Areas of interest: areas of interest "Zen Master Dao Yuan's Entry into the Song Dynasty Monument"
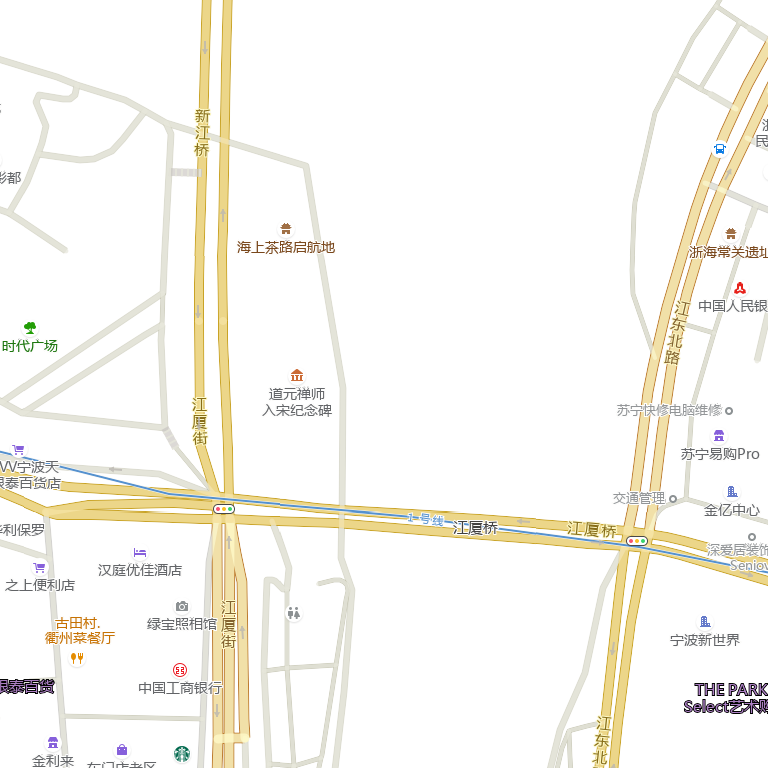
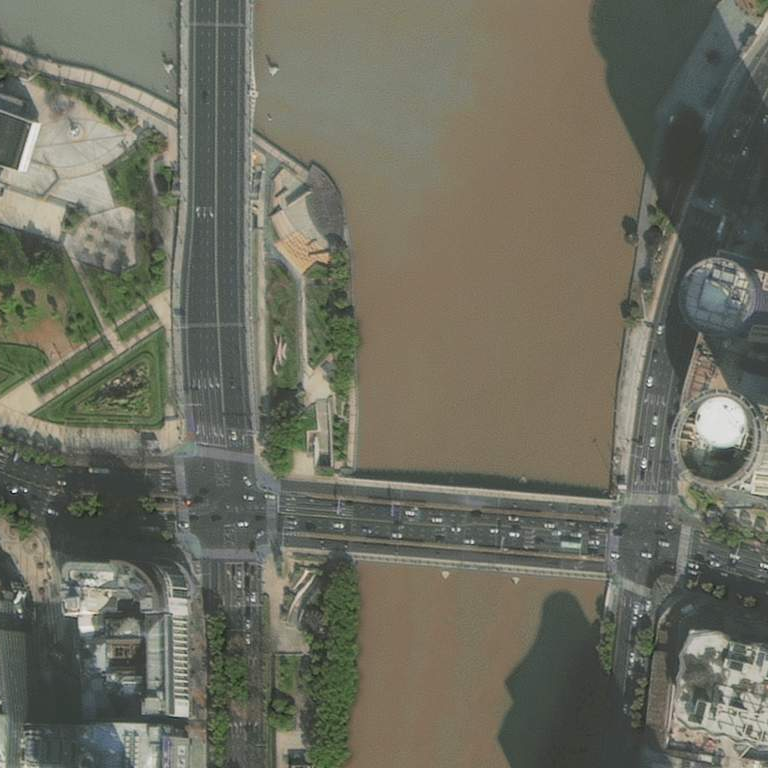